Question: I was wondering if there is a way to control audio output device patching in HTML5/JavaScript? Like, if the user wanted to have one sound in my web app to go out of one audio device, and another sound out of a different audio device. I know the user can set the default output device on their computer, but for the web app I'm working on, I would like them to be able to send individual sounds to individual outputs while other sounds are playing, similar to the interface below (from a program called QLab).
I feel like the obvious answer is NO, and I do not want to resort to using flash or java. I MIGHT be okay with having to write some sort of browser plugin that interfaces with javascript.

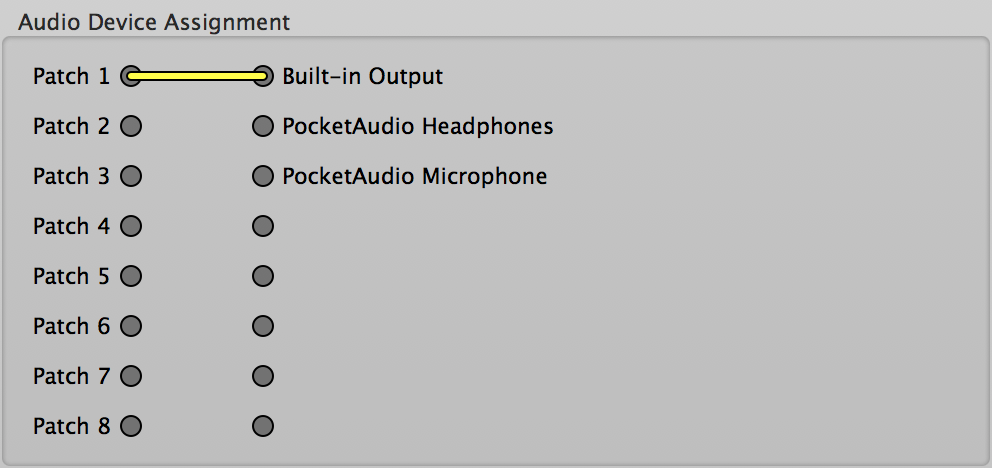
Answer: So, after receiving basically zero helpful answers - and finding no further helpful information online, I think I figured out something that we, as developers, NEED to start requesting from browser vendors and w3c. We need to be able to request hardware access from users, in a similar fashion that we can request to access a user's location, or how we can request to send a user push notifications.
Until web developers are allowed the same control as native application developers over hardware, we will be left at a huge disadvantage over what we can offer our users. I don't want to have my users install third/fourth party plugins to enable a little more control/access to their I/O. Users should not have to be inundated with keeping more software than just their web browser updated to have websites run well and securely. And I, for one, do not feel like it should be necessary to write in more languages than HTML, JavaScript, CSS, and PHP to get the same experience a user would get from a native application.
I have no idea how we approach browser vendors about this, but I feel like it would be good to start doing this.